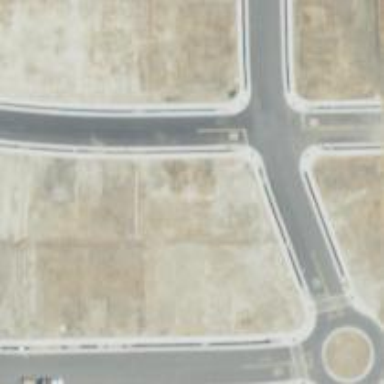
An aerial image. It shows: Unmarked crossing on the road.